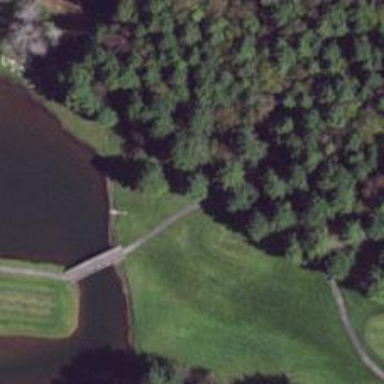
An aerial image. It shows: Path used for both walking and golf.